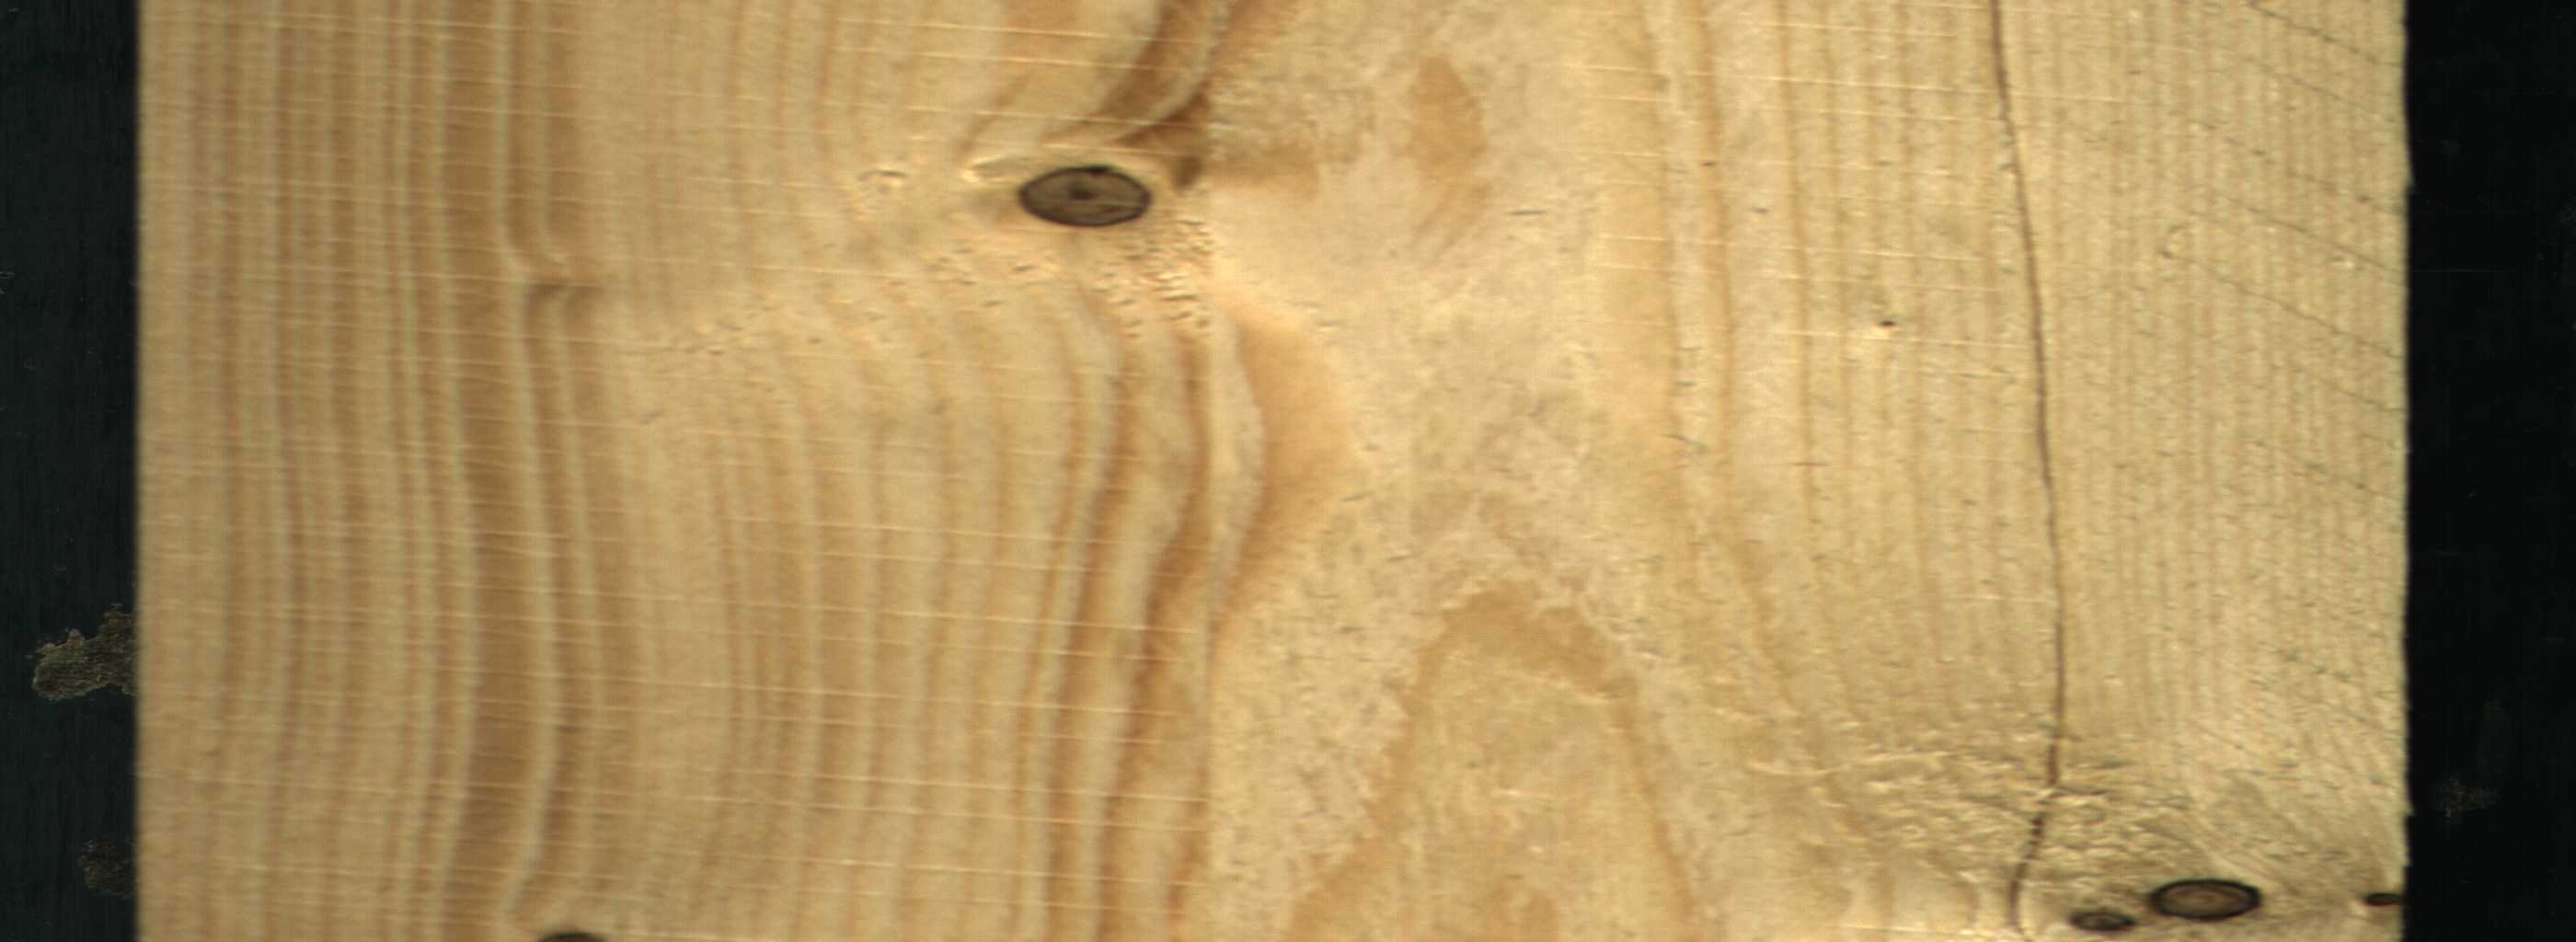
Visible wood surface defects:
Crack
Crack
Crack
Dead_Knot
Dead_Knot
Dead_Knot
Dead_Knot
Live_Knot
Live_Knot